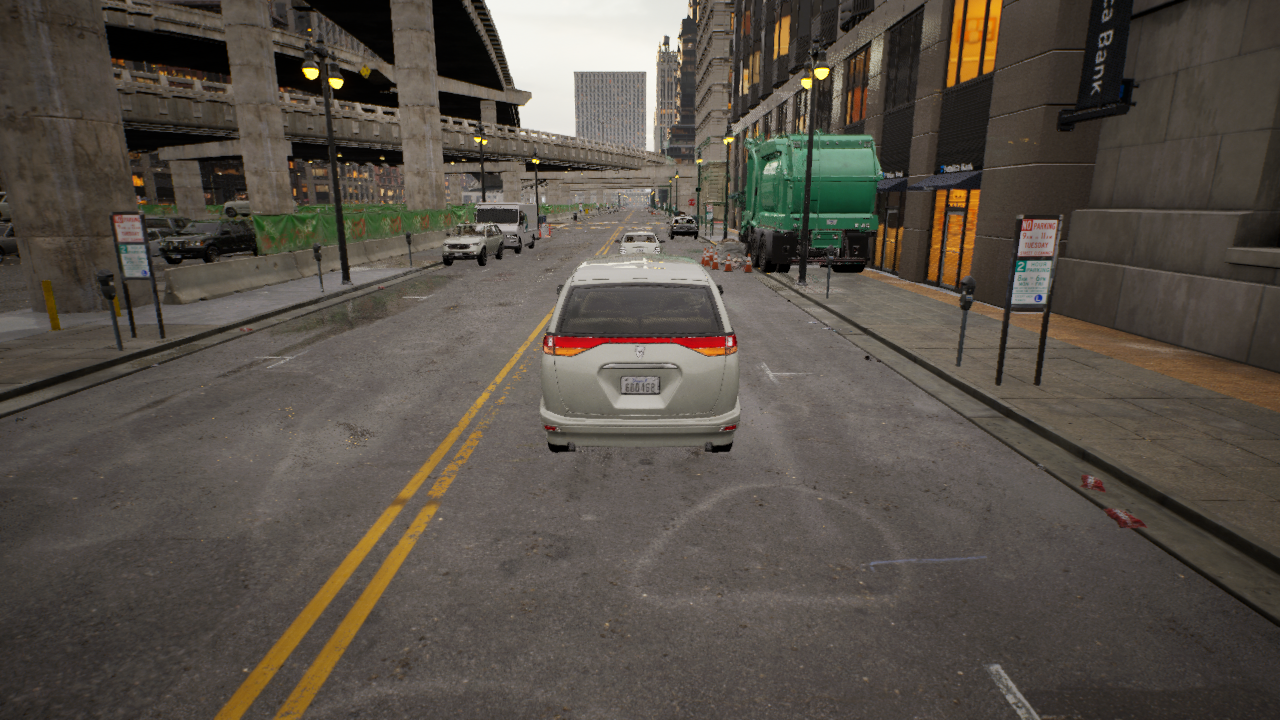
Venue: downtown
Lighting: golden hour
Vehicle rig: minivan